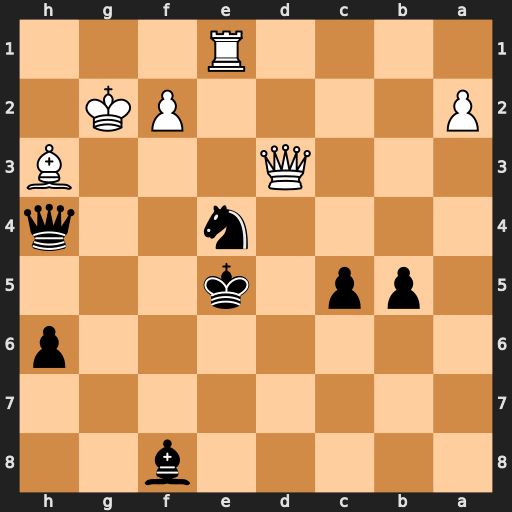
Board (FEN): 5b2/8/7p/1pp1k3/4n2q/3Q3B/P4PK1/4R3
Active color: b
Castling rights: -
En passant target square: -
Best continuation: Qxf2+ Kh1 Qxe1+